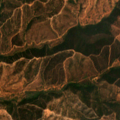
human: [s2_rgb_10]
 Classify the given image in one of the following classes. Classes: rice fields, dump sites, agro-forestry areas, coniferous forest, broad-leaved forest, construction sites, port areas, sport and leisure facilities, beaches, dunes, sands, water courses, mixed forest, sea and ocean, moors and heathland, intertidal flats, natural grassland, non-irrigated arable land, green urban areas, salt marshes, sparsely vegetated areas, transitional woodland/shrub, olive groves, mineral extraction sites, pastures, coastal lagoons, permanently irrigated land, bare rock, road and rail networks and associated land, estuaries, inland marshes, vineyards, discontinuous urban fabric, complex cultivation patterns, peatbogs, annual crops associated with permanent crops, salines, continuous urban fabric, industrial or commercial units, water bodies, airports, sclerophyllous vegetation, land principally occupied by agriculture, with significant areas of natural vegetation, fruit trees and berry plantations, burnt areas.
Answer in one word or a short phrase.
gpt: broad-leaved forest, transitional woodland/shrub